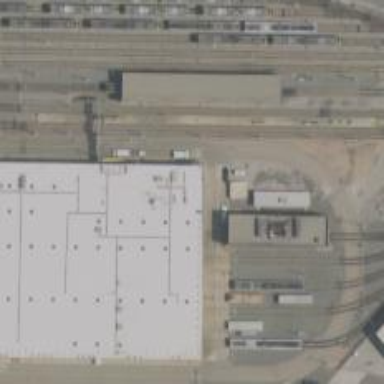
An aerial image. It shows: Light rail service yard with electrified contact lines.